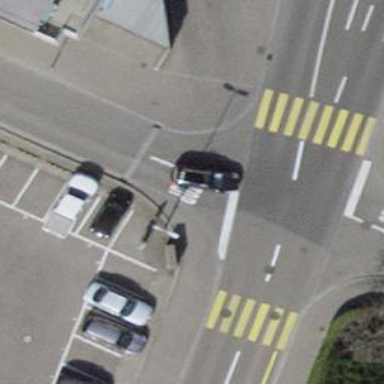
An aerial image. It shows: Unmarked road crossing.